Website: walmart
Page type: customer-info-address
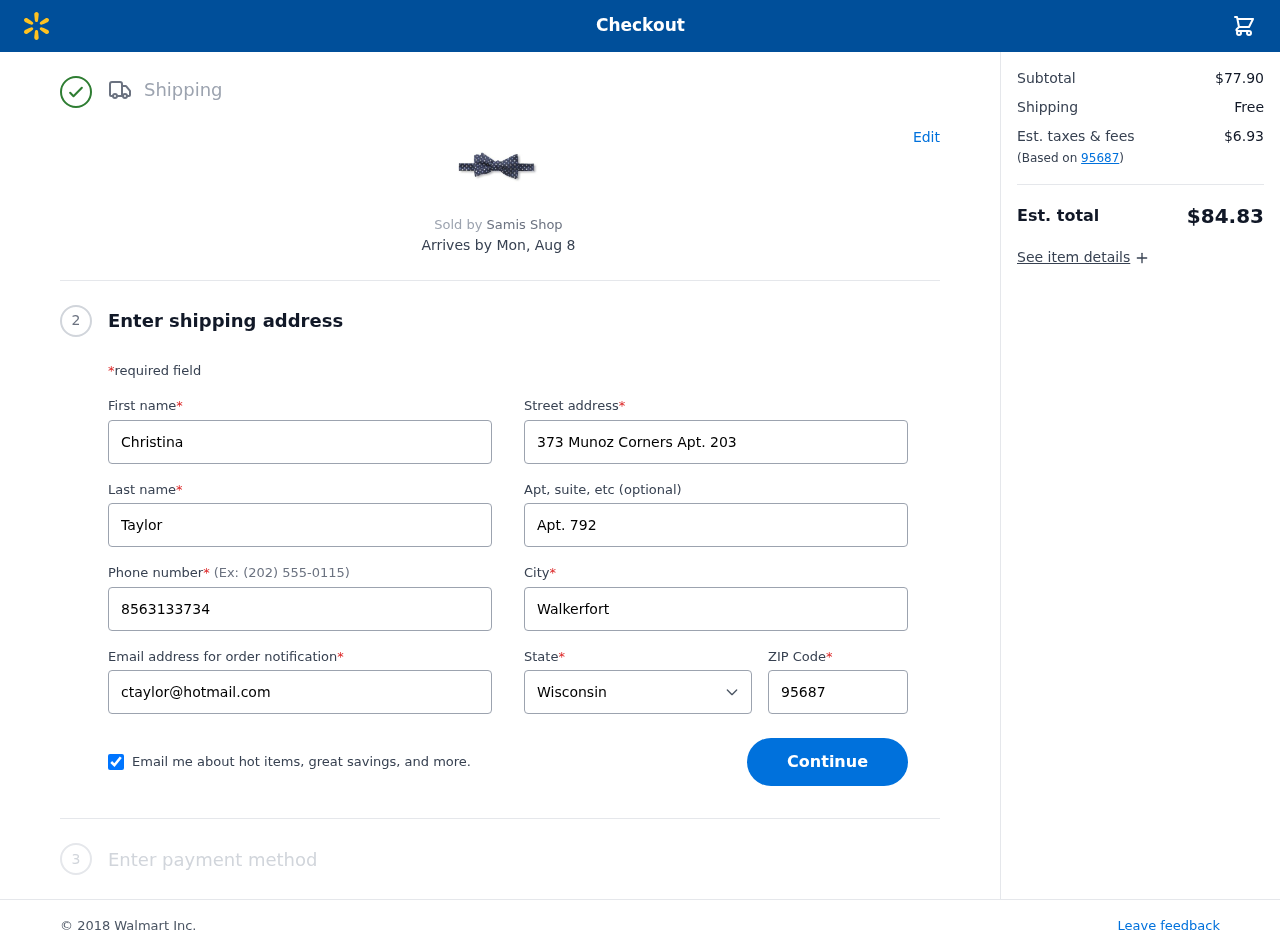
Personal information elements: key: PII_CITY
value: Walkerfort
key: PII_EMAIL
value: ctaylor@hotmail.com
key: PII_FIRSTNAME
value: Christina
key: PII_LASTNAME
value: Taylor
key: PII_PHONE
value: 8563133734
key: PII_POSTCODE
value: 95687
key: PII_STATE
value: Wisconsin
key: PII_STREET
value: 373 Munoz Corners Apt. 203
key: PII_STREET2
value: Apt. 792
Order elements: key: ORDER_DELIVERY_DATE
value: Mon, Aug 8
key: ORDER_SUBTOTAL
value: $77.90
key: ORDER_SHIPPING_COST
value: Free
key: ORDER_TAX
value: $6.93
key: ORDER_TOTAL
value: $84.83